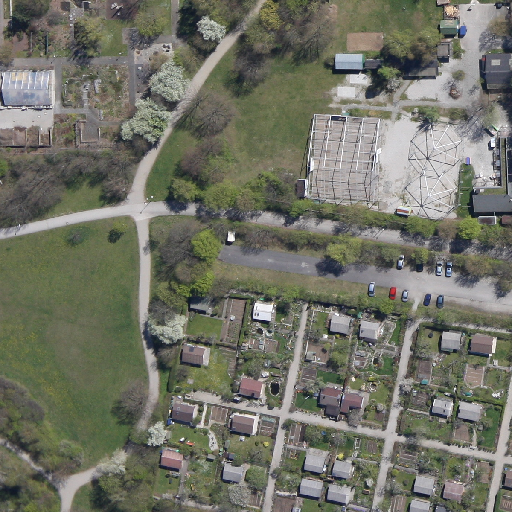
Referring expression: impervious surface